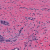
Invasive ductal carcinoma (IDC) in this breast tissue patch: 1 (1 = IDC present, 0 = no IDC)